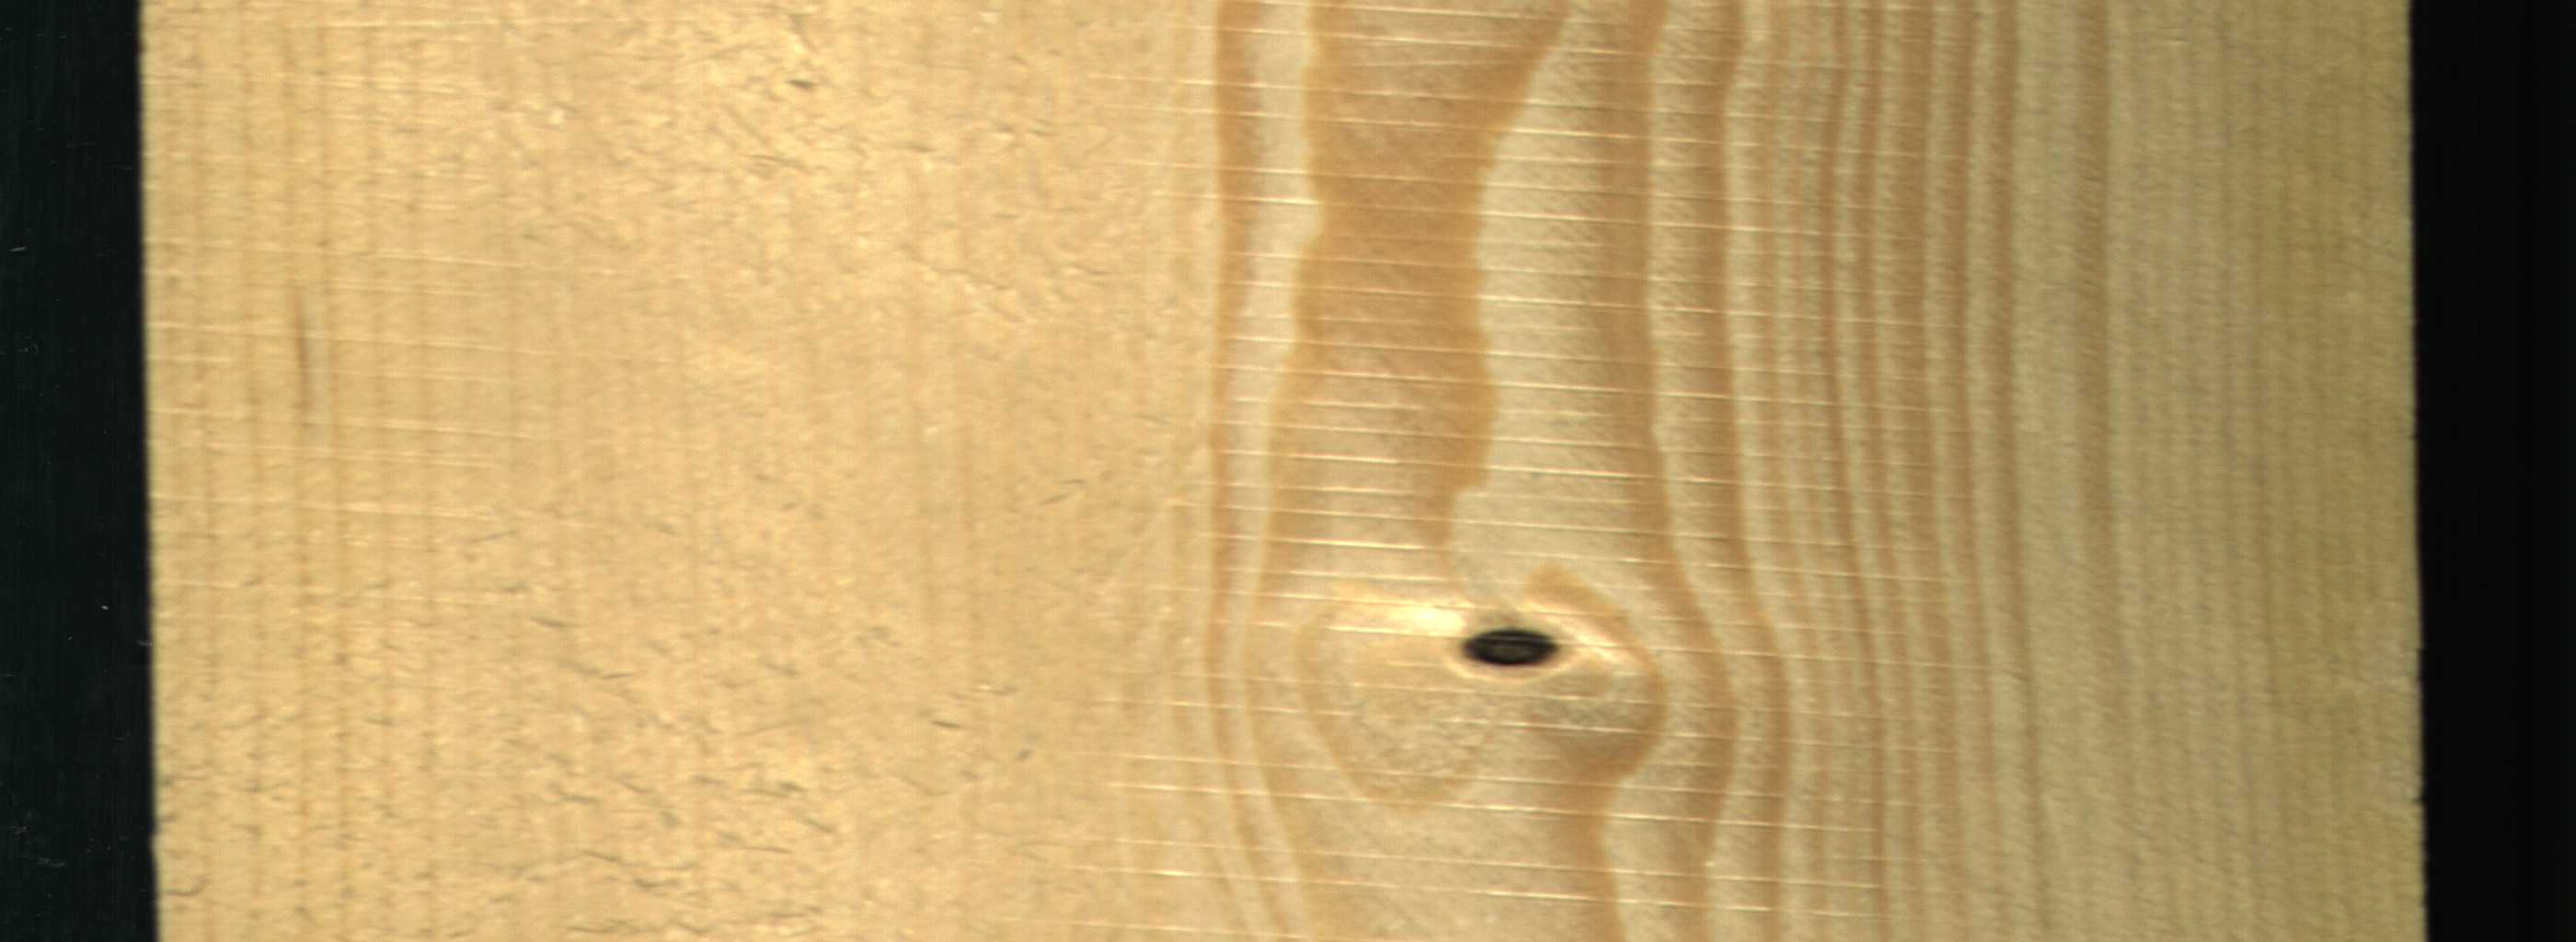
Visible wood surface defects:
Dead_Knot